Question: do you know what is the default cell's font showed in the UITableView of the Interface Builder? This one:

When I'm running the simulator I'm not getting that font.
Thanks a lot.
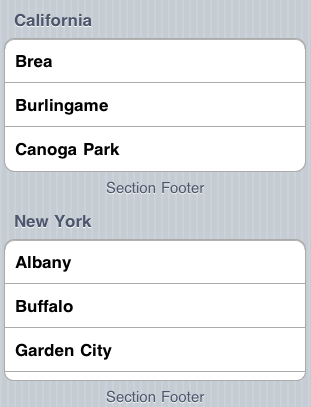
Answer: "System Bold 20" or "Helvetica Bold 20" as far as iOS 5.0.1 and XCode 4.2.1 goes